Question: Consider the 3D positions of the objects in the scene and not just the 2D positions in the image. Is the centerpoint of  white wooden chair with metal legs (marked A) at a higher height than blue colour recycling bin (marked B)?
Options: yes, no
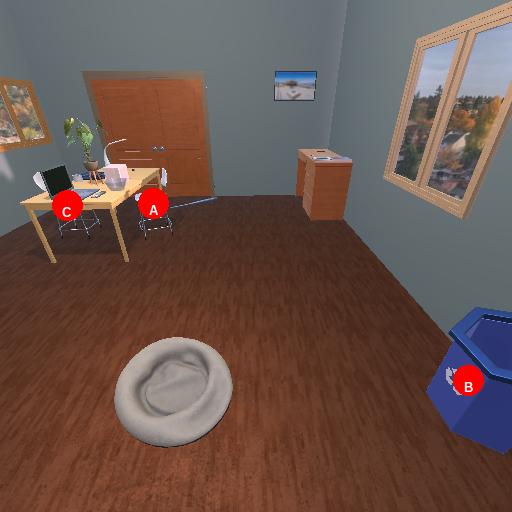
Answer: yes